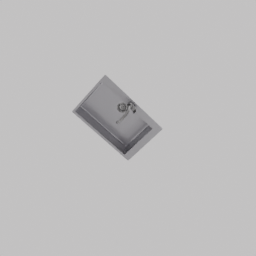
Label: appliances